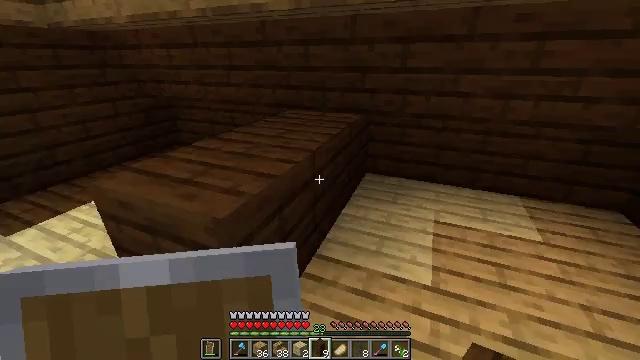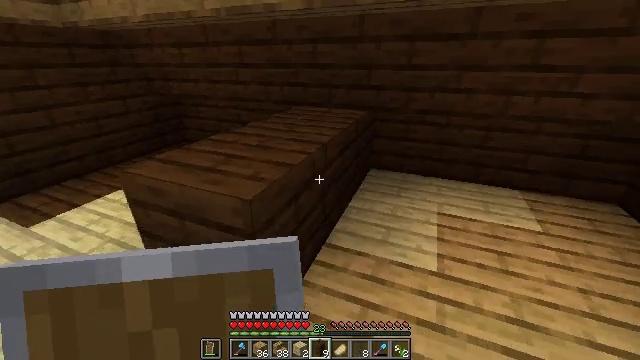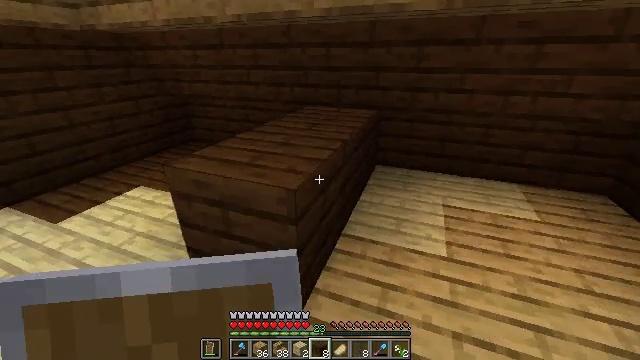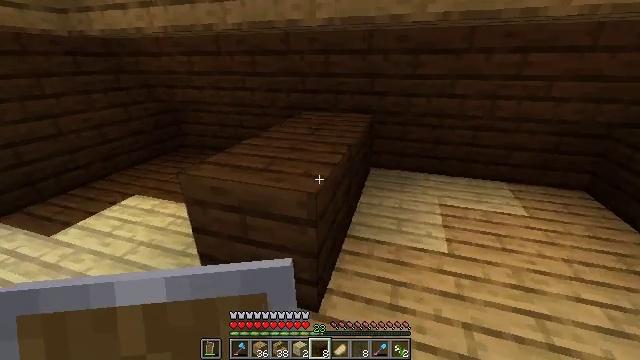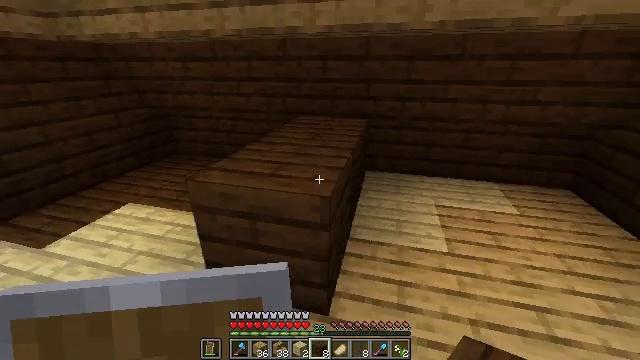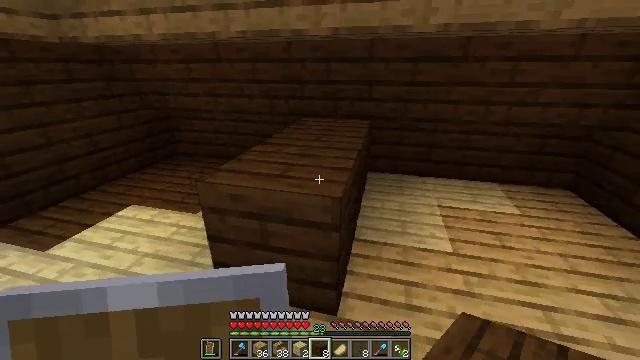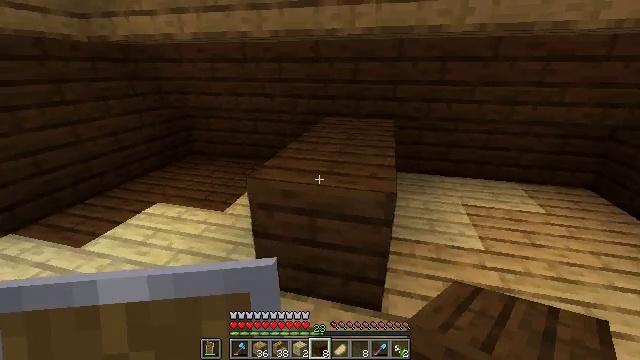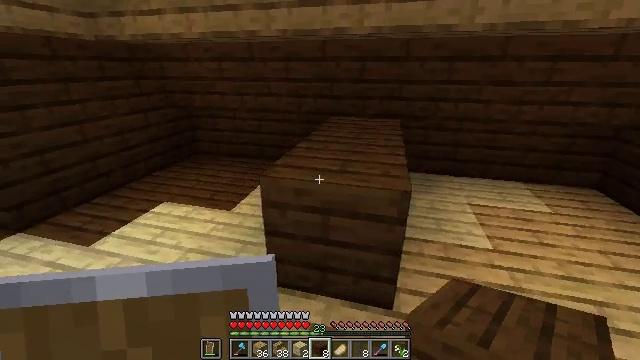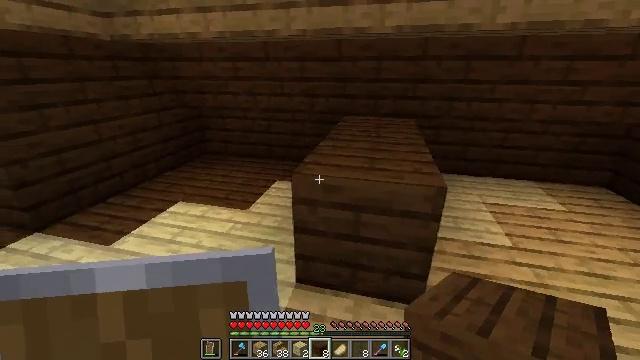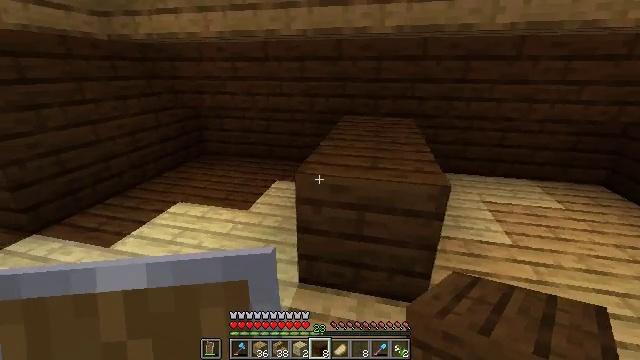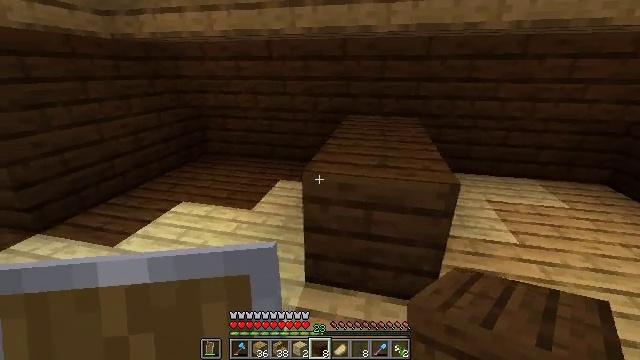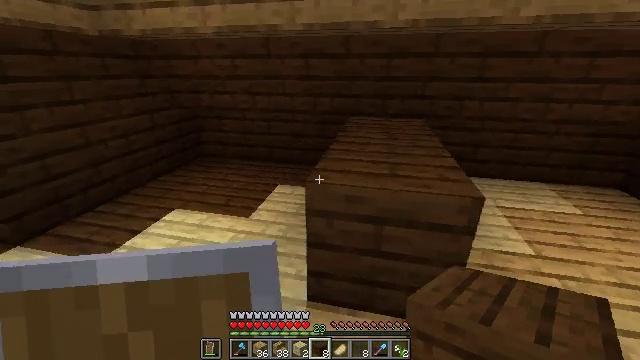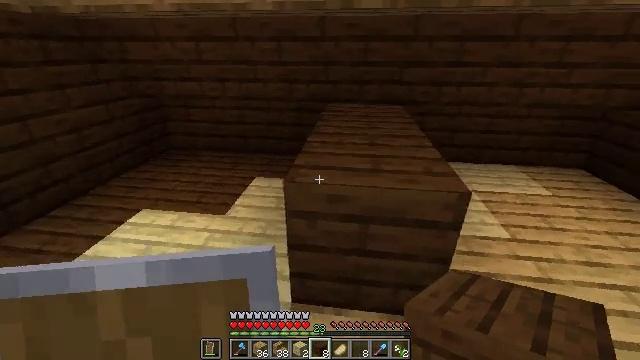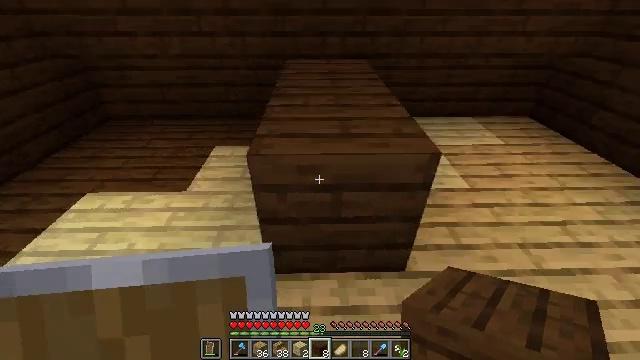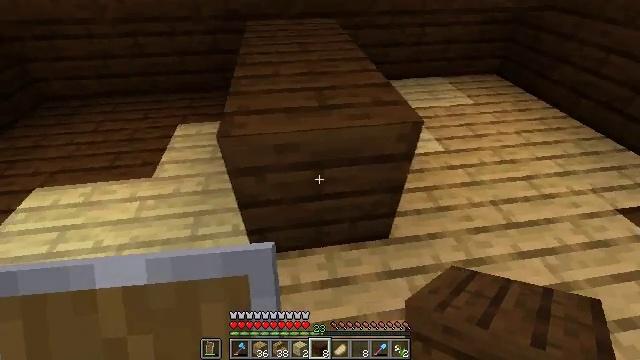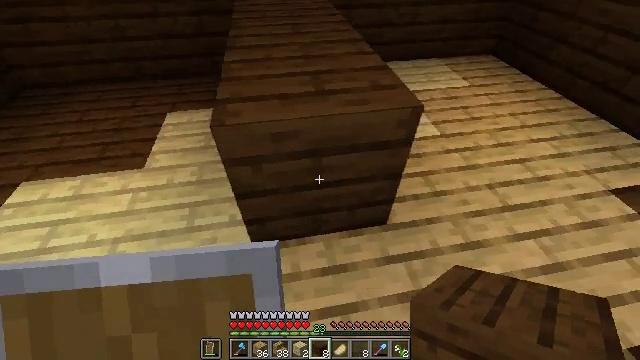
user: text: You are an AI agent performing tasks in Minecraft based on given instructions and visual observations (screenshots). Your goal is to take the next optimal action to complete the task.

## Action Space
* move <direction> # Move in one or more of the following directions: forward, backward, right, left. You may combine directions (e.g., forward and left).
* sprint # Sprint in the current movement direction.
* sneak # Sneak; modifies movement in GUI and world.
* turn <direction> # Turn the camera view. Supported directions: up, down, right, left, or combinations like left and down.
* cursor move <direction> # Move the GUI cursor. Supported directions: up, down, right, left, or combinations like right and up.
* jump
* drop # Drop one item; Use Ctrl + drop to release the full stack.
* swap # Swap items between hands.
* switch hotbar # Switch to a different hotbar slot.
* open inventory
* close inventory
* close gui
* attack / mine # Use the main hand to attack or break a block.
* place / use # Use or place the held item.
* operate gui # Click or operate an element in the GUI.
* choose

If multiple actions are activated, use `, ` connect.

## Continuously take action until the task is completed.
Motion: motion action
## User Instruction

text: Break the dark oak stairs to collect them.
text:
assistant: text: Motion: move back and move left
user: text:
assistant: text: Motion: move left, turn right
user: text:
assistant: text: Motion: move left, turn right
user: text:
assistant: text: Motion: move left, turn right
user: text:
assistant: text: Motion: move left
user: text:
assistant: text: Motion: move left
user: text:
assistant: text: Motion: move left
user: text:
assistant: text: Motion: no_op
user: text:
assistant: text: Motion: no_op
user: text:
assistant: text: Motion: move forward
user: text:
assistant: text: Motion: move forward
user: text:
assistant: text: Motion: move forward, turn right and down
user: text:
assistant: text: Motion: turn right and down
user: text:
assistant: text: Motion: turn right and down
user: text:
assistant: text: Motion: turn right and down
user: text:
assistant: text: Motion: move left
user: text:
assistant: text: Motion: move left
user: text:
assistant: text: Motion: move left, turn up
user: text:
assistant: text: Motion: turn up
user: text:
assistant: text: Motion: turn left and up
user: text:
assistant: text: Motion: turn left and up
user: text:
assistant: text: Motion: turn left and up
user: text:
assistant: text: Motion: turn left and up
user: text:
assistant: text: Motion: turn up
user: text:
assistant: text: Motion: move right
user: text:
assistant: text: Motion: move right
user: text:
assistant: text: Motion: move right
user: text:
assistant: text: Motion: no_op
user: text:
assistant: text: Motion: no_op
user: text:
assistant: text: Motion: no_op